Question: I wanted to apply 'outline-style: none;' to all my buttons in my html page. I created a class:
'''
.outlineNone {
outline-style: none;
}
'''
and assign the class to all my buttons. But it seems not be working. It seems to be only working when I apply the style inline with my html.
Can anyone explain to me why this is happening?
To clarify, I want to get rid of the blue rectangle that appears after you click on a button like the image below:

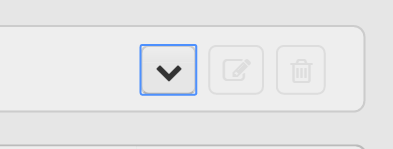
Answer: Try with:
'''
.outlineNone {
outline-style: none !important;
}
'''
It seems to be a problem with some other structure which is modifying the outline-style that has bigger priority than just a class. (it can be an ID or the Button class itself)